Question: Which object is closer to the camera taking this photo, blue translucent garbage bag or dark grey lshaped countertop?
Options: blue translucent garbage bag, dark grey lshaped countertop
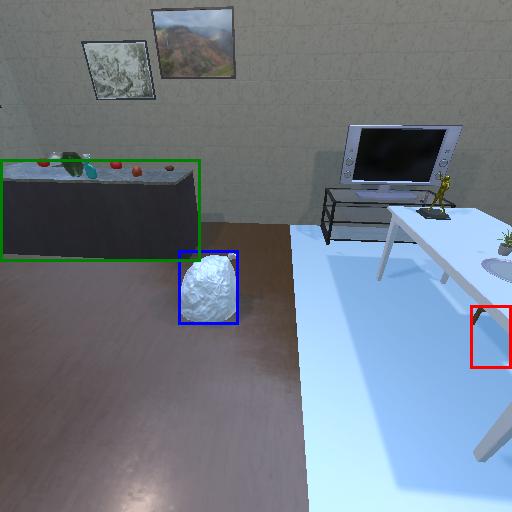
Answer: blue translucent garbage bag